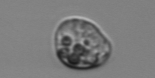
Label: Amoeba